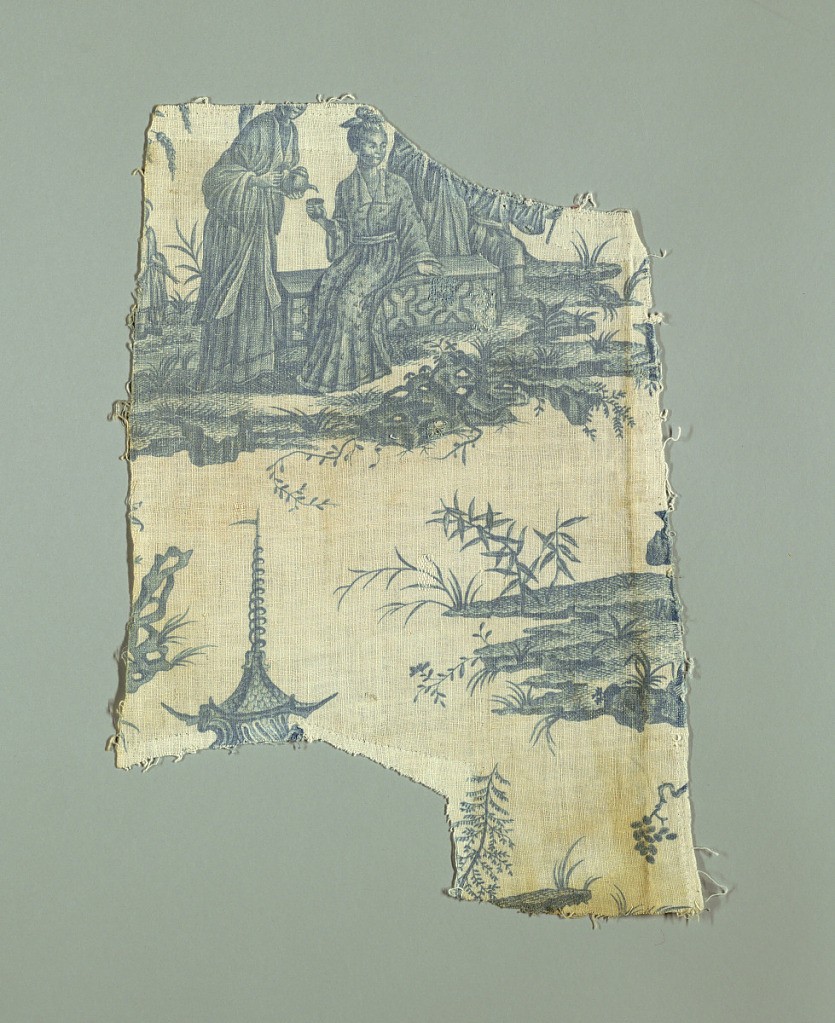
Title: La pagode sur un pont de rochers
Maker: Oberkampf & Cie., Jouy-en-Josas, France, 1759–1815
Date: ca. 1775
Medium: cotton Technique: printed by engraved plate on plain weave foundation
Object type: Fragments
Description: Six fragments of a chinoiserie design featuring a pagoda on a rock bridge, and people taking tea. In blue on white.